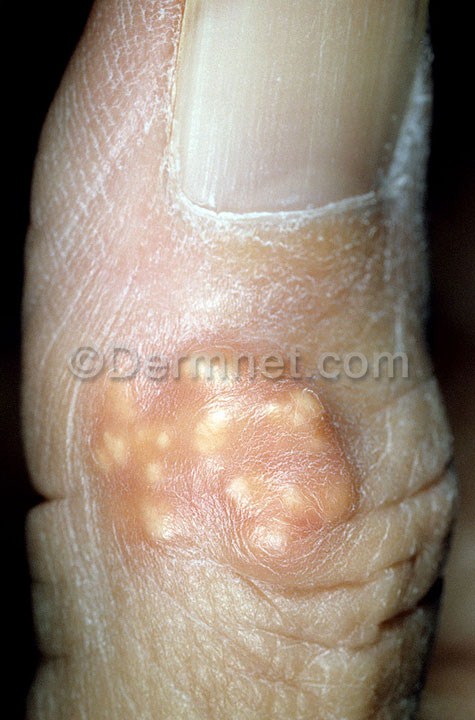
Disease: Systemic Disease